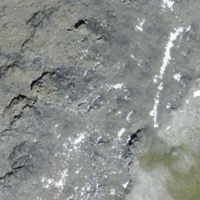
EUNIS habitat code: 48
Species observed at this site:
Saxifraga oppositifolia